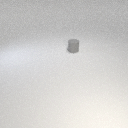
small gray rubber cylinder